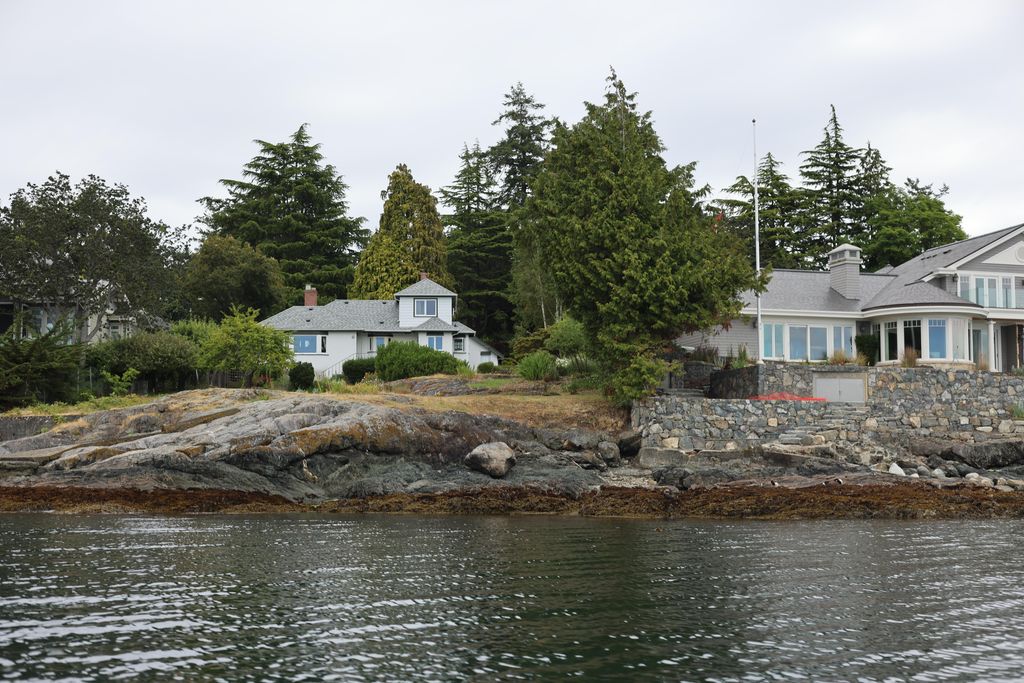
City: victoria